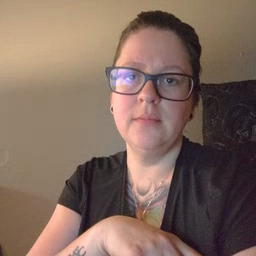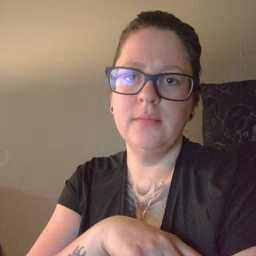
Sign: eye